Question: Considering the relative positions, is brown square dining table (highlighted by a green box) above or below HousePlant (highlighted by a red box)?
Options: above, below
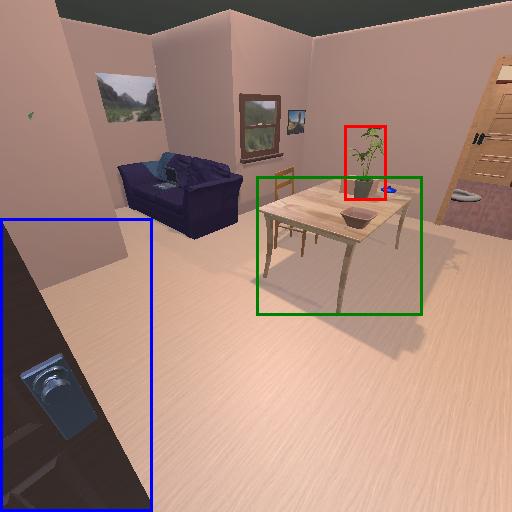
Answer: above